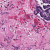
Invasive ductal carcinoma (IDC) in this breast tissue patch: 1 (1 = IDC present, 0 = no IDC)